Aerial crown-view tile of a tropical tree (Barro Colorado Island, Panama), acquired 20250414:
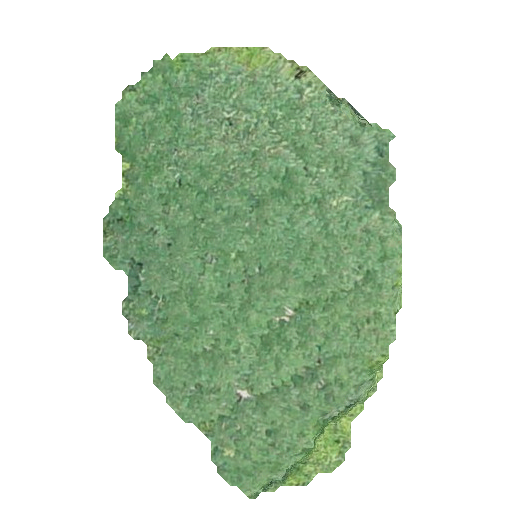
Species: Jacaranda copaia
GBIF accepted scientific name: Jacaranda copaia
Crown area: 147.236 m²